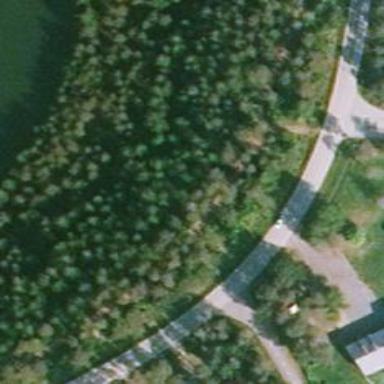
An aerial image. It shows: Path with excellent visibility for trail.